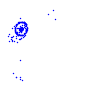
Particle: electron